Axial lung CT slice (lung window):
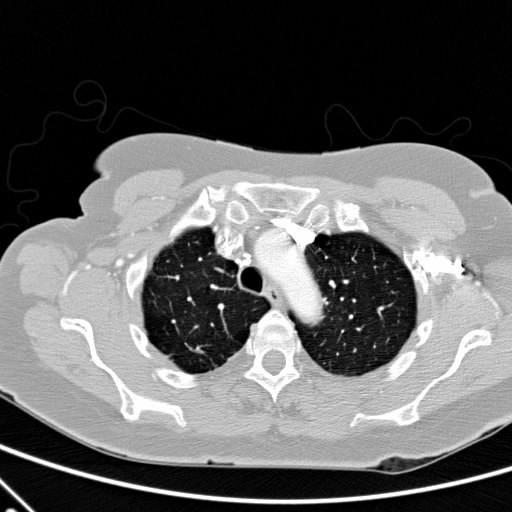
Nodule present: no